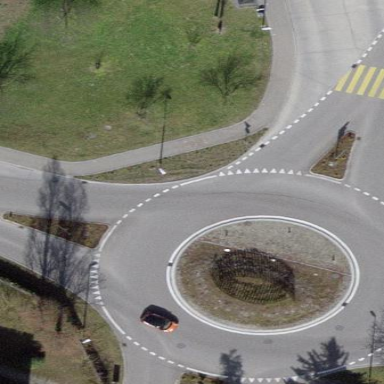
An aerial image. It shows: Secondary road with asphalt surface leading to roundabout junction.